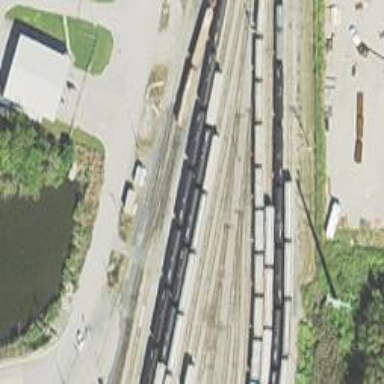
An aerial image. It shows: Railway yard in service.